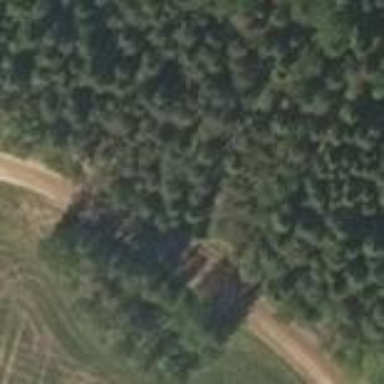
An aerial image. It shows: Beautiful woodland area.